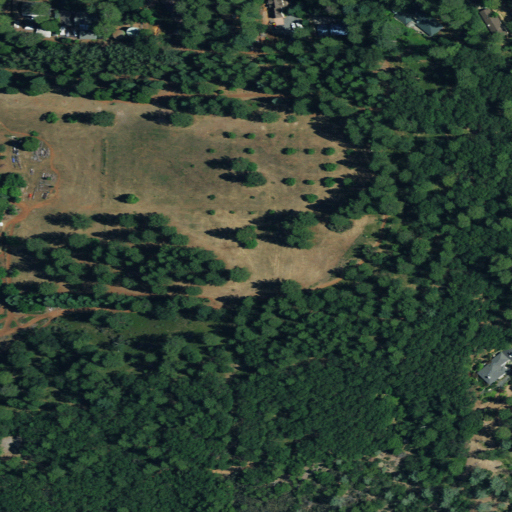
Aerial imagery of mountain in California named Hayford Hill containing evergreen forest, shrub, open development, and mixed forest